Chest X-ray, AP view. Patient: 69 years old, sex F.
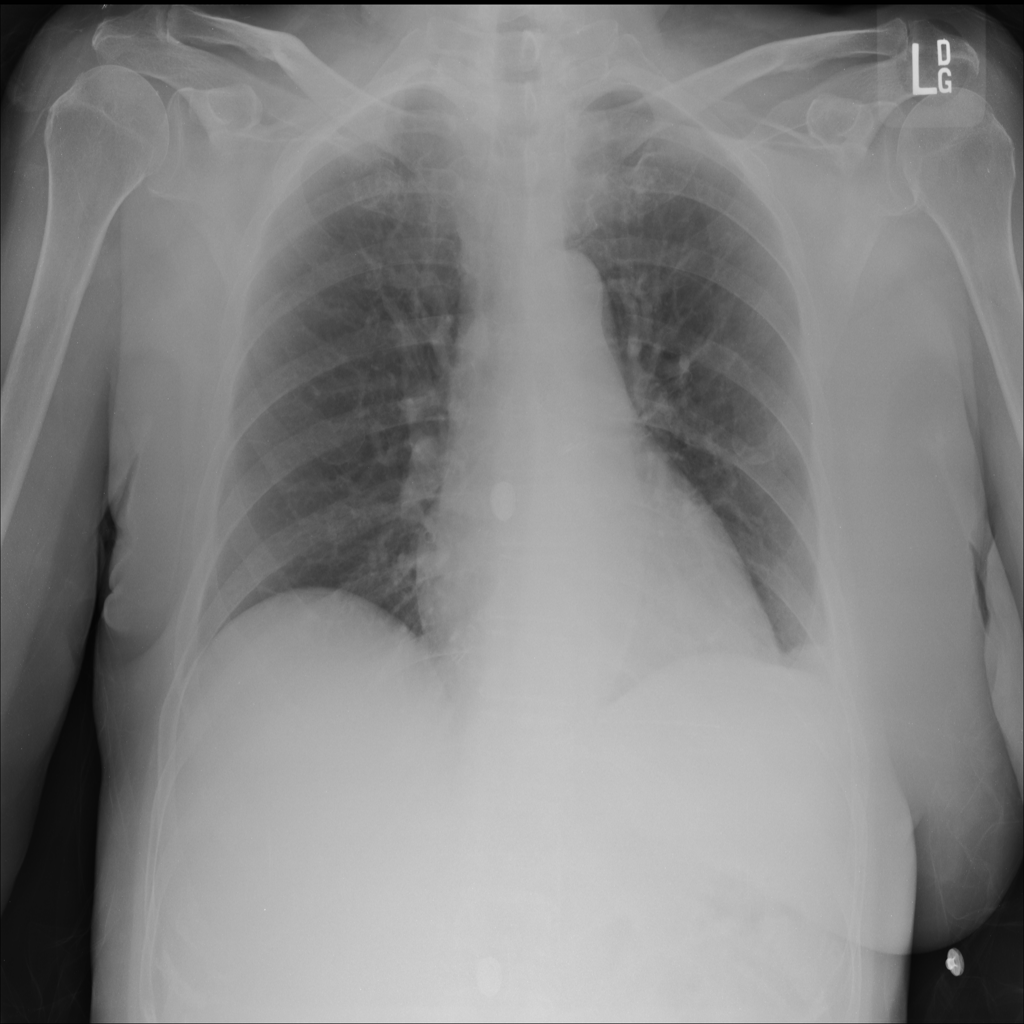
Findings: No Finding